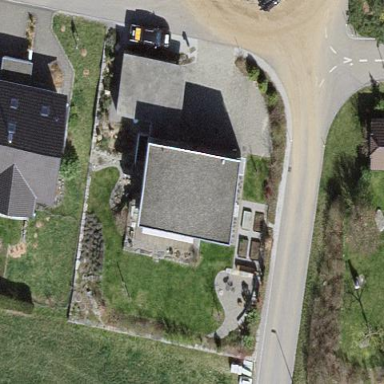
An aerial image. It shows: Detached building.